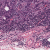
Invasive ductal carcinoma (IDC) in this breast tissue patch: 1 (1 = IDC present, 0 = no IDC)